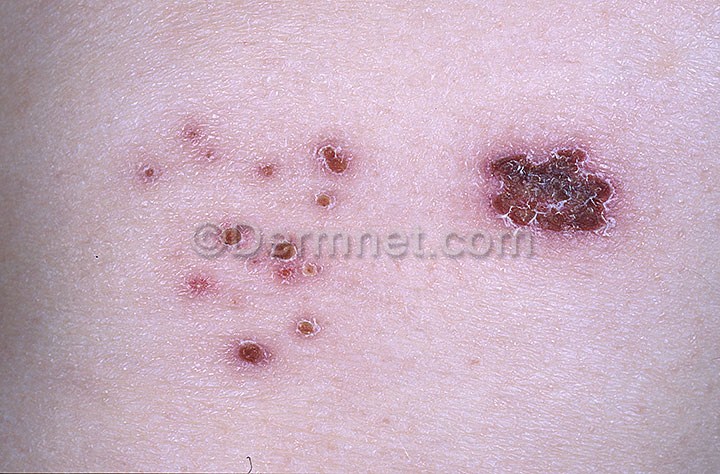
Disease: Warts Molluscum and other Viral Infections